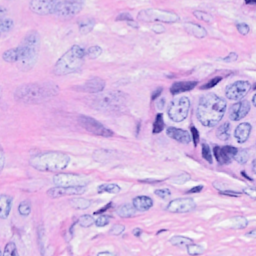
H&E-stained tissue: Breast